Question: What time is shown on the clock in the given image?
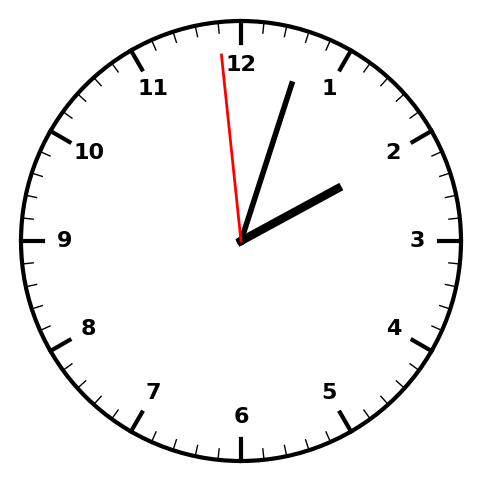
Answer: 02:02:59